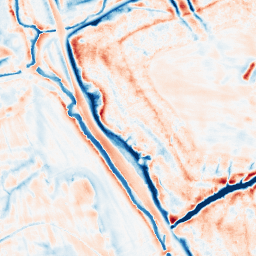
Category: edge_preserving
Decomposition family: bilateral
Decomposition parameters: d: 21
sigma_color: 150
sigma_space: 75
Upsampling method: quintic
Upsampling parameters: scale: 2
Upsampling scale: 2